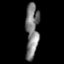
Tissue: prostate
Cell type: T cells
Senescence score: 0.7661
Nuclear area (px): 705
Mean DAPI intensity: 123.109